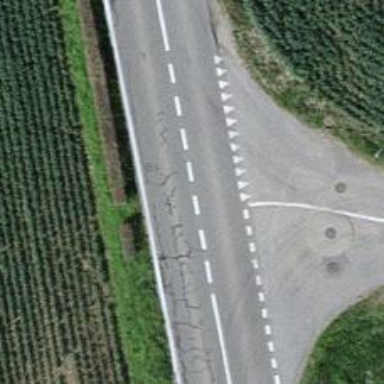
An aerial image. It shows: Unclassified concrete road with grade1 tracktype.